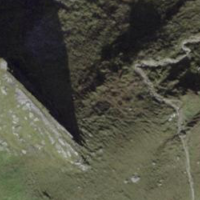
EUNIS habitat code: 23
Species observed at this site:
Pimpinella major
Bartsia alpina
Arnica montana
Gentianella campestris